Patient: sex M, age 77
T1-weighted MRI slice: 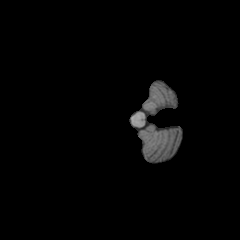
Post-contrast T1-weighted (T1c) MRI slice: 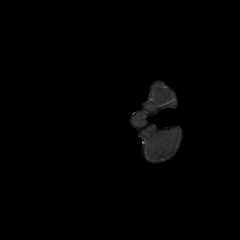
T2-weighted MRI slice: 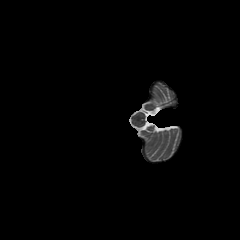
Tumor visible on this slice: no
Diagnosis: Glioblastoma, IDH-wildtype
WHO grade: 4